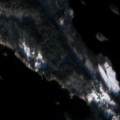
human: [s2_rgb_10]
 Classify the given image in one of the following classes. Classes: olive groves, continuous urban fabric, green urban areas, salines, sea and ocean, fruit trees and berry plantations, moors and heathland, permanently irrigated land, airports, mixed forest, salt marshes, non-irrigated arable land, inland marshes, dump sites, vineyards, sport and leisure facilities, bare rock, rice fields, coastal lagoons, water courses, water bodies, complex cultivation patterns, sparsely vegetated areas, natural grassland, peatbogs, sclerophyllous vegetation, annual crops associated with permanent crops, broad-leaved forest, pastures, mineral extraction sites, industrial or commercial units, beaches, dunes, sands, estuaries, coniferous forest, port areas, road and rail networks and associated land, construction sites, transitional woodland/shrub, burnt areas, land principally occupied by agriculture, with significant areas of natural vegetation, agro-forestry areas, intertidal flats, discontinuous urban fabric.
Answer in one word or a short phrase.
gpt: mixed forest, water bodies